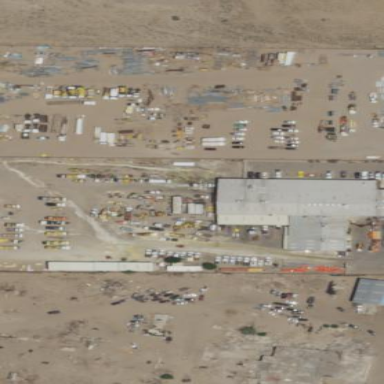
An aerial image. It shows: Scrap yard located in industrial area.